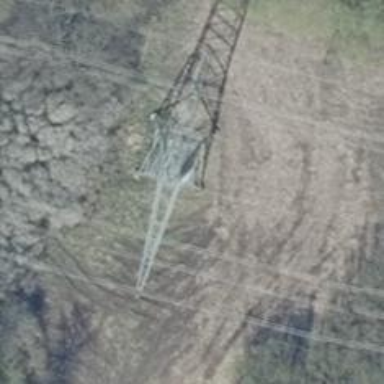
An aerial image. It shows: Power tower.